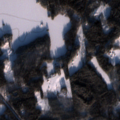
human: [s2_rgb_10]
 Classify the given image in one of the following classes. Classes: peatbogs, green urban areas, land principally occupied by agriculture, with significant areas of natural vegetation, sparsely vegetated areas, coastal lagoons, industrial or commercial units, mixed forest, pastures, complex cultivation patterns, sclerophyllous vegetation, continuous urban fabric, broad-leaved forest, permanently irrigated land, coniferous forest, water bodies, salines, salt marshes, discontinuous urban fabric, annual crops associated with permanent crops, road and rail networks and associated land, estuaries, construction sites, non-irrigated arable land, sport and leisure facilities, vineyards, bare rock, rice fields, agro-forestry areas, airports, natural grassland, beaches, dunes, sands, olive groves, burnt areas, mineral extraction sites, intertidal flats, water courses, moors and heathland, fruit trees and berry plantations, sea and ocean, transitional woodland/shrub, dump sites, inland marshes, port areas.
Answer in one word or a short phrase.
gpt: broad-leaved forest, coniferous forest, mixed forest, water bodies